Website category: sports
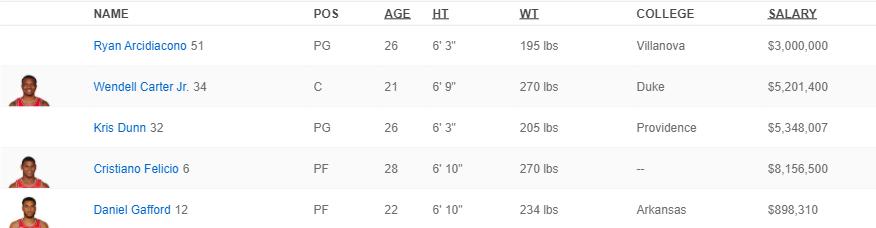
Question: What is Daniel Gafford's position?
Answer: PF

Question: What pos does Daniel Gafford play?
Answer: PF

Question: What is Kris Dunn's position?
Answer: PG

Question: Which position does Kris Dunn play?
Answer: PG

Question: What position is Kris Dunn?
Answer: PG

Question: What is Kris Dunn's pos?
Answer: PG

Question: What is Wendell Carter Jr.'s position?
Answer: C

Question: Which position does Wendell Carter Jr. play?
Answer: C

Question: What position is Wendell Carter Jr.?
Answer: C

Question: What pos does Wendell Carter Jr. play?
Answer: C

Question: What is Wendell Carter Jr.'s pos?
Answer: C

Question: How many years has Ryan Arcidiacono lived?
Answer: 26

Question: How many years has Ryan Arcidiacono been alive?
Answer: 26

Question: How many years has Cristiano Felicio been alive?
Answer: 28

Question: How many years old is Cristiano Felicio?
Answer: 28

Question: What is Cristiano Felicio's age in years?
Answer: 28

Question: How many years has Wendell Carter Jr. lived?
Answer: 21

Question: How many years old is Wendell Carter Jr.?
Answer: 21

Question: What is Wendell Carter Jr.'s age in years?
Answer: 21

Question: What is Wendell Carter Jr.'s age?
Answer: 21

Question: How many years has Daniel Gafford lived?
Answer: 22

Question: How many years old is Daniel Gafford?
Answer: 22

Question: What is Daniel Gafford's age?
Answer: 22

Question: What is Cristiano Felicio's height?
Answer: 6' 10"

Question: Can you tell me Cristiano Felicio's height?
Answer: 6' 10"

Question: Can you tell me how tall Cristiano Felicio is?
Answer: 6' 10"

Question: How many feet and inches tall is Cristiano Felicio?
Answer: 6' 10"

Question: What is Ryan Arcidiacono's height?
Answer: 6' 3"

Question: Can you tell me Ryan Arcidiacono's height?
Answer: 6' 3"

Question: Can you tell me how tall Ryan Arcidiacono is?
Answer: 6' 3"

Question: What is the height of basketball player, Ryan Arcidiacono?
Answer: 6' 3"

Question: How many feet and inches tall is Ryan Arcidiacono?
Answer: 6' 3"

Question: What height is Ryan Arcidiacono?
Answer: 6' 3"

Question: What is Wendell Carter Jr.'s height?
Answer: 6' 9"

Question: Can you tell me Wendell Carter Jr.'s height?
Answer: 6' 9"

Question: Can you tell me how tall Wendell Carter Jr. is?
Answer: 6' 9"

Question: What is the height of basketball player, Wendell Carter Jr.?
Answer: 6' 9"

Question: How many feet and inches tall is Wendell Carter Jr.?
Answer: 6' 9"

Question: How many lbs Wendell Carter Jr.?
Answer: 270 lbs

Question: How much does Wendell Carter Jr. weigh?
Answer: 270 lbs

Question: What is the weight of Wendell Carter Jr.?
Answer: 270 lbs

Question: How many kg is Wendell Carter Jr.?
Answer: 270 lbs

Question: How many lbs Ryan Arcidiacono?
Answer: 195 lbs

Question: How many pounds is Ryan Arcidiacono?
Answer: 195 lbs

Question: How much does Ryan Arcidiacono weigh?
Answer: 195 lbs

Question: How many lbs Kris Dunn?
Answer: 205 lbs

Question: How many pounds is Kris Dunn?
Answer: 205 lbs

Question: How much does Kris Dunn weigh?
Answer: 205 lbs

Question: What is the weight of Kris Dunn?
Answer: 205 lbs

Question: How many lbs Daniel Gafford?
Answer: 234 lbs

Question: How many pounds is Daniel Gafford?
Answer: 234 lbs

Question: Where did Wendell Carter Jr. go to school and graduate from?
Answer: Duke

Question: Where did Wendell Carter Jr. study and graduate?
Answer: Duke

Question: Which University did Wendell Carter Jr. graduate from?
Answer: Duke

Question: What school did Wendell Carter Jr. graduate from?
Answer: Duke

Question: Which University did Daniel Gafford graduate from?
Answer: Arkansas

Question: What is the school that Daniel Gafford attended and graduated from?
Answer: Arkansas

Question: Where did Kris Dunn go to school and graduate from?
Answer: Providence

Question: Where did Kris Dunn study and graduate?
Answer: Providence

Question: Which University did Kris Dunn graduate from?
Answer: Providence

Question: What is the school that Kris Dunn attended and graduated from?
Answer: Providence

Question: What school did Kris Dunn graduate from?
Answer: Providence

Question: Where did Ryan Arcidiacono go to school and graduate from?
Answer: Villanova

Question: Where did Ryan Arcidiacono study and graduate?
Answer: Villanova